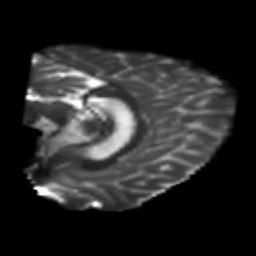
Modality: T2w
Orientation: sagittal
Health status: healthy
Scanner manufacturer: philips
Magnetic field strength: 3 T
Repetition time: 6.964 s
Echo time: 0.092 s